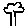
Label: tree